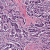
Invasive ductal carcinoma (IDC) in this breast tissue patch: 1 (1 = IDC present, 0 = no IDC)